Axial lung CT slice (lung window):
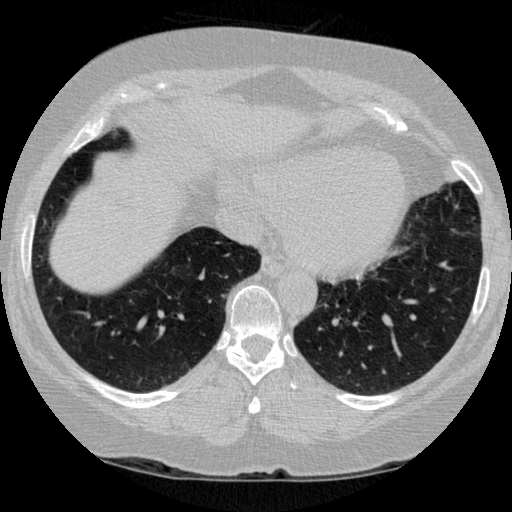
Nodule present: no